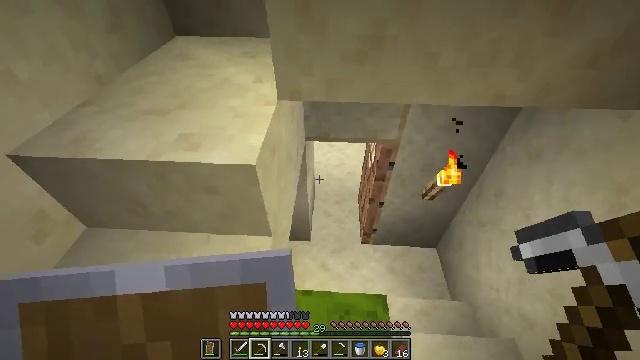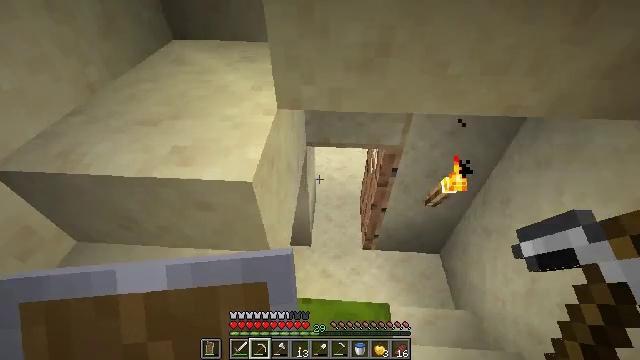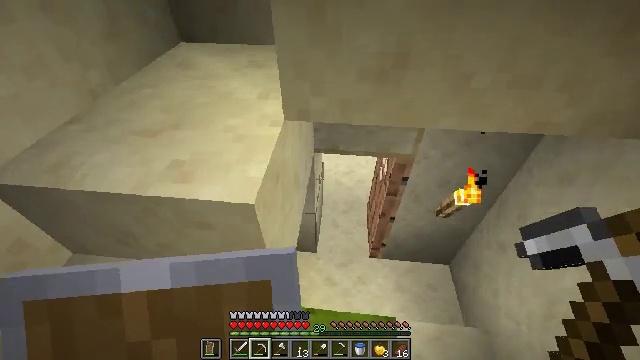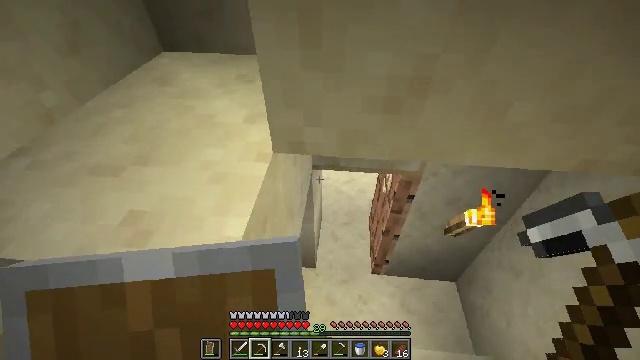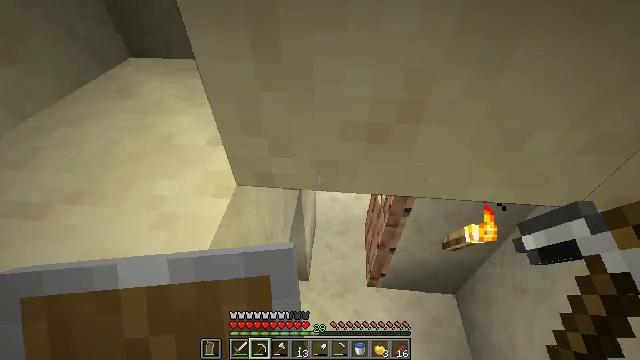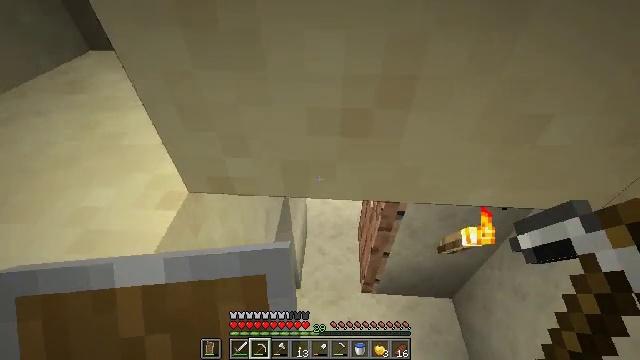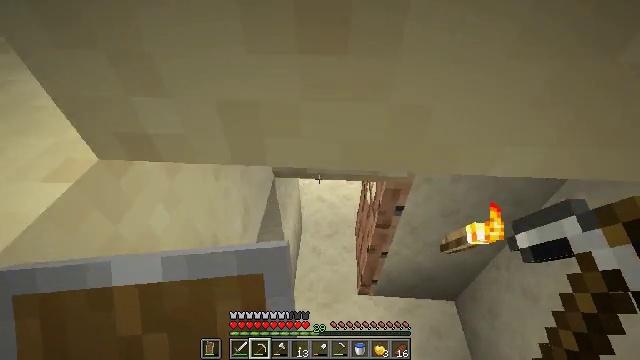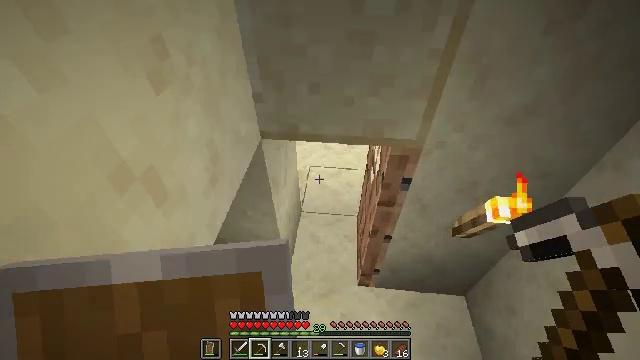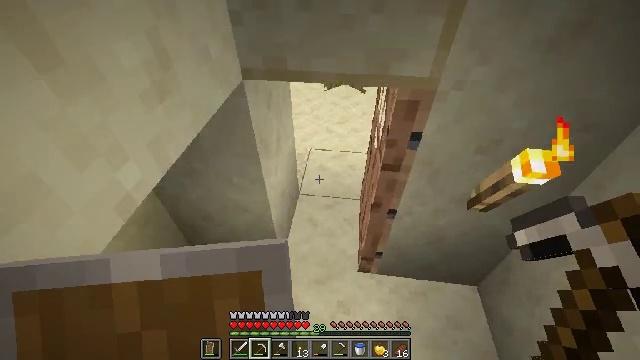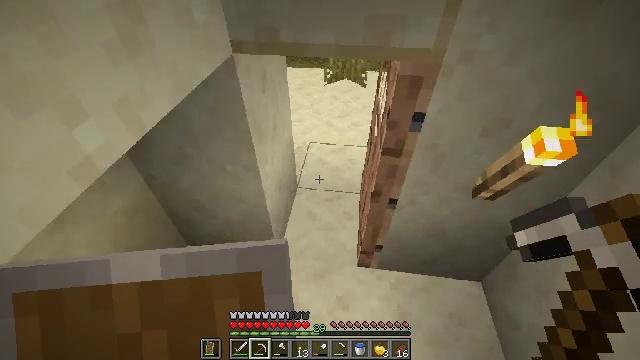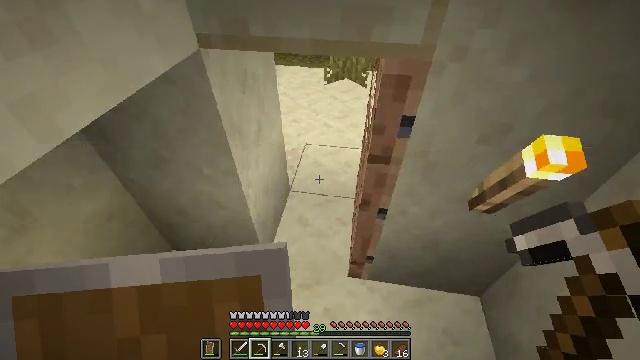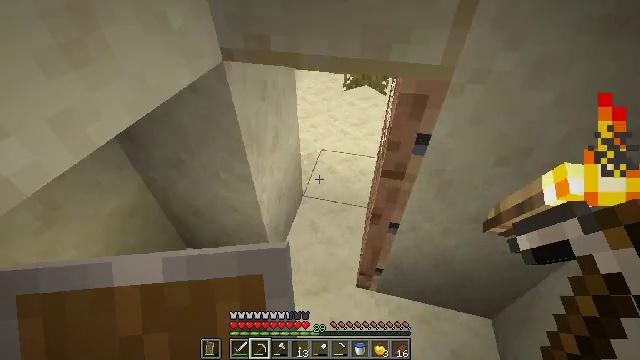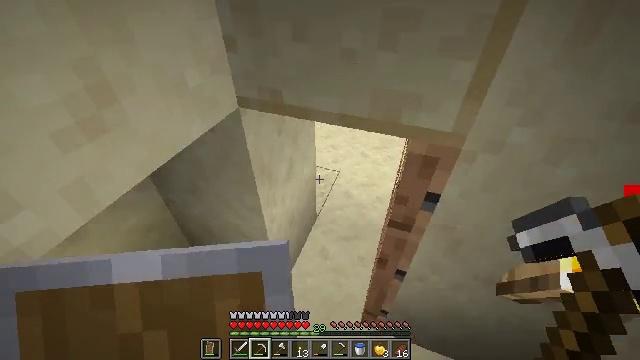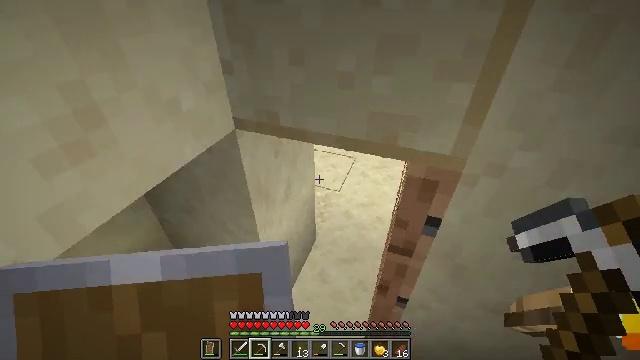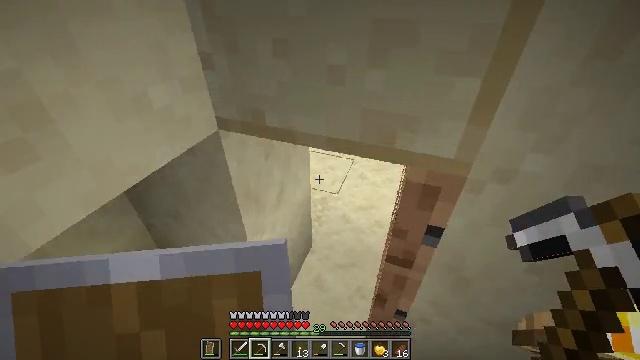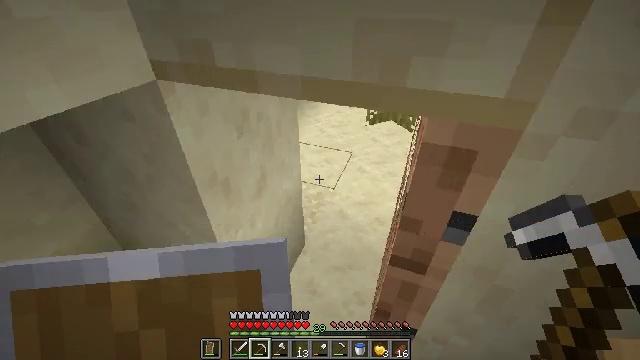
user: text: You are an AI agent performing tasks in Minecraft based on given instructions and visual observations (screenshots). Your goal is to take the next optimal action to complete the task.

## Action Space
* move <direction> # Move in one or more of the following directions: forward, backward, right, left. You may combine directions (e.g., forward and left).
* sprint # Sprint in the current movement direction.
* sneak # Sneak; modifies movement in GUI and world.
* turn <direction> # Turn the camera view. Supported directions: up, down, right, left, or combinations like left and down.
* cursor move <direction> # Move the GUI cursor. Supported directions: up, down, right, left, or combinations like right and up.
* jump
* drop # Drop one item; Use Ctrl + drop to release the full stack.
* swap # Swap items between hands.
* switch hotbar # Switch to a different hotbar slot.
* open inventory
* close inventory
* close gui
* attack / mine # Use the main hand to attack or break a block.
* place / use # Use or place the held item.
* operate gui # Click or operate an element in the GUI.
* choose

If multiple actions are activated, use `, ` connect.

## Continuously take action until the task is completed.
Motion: motion action
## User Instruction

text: Drop a orange terracotta.
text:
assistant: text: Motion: move forward
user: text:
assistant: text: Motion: move forward, turn left
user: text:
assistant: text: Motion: move forward
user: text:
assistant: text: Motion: move forward and move right
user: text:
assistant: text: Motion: move forward and move right, turn right
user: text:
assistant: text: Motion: move forward and move right
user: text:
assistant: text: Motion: move forward and move right, turn left
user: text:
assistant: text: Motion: move forward and move right, turn left
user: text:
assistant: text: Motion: move forward and move right
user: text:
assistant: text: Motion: move forward, turn left
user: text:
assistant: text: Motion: move forward, turn left
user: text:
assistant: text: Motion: move forward, turn left and up
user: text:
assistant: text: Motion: move forward, turn up
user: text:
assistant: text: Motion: move forward
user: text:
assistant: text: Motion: move forward
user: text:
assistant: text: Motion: move forward
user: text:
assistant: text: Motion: move forward
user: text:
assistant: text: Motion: move forward, turn right and up
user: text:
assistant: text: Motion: move forward, turn right and up
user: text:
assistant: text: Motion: move forward, turn right and up
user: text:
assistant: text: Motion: move forward and move left
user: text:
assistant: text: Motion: move forward and move left, turn left
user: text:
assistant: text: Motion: move forward and move left
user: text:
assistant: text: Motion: move forward and move left, turn right
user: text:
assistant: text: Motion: move forward, turn right
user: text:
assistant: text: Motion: move forward, turn right
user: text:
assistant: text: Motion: move forward
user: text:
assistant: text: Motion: move forward
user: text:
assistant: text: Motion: move forward, turn right and up
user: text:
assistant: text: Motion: move forward, turn right